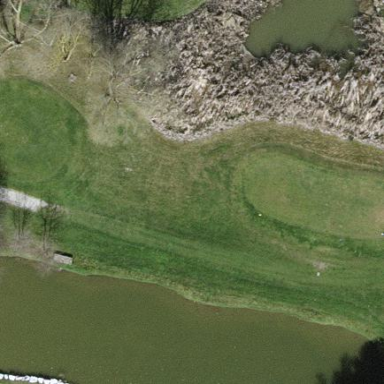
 identified as lateral water hazard in golf course."